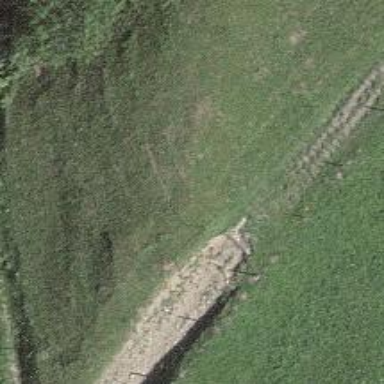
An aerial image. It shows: Track with grade 4 track type.